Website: crate-barrel
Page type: customer-info-address
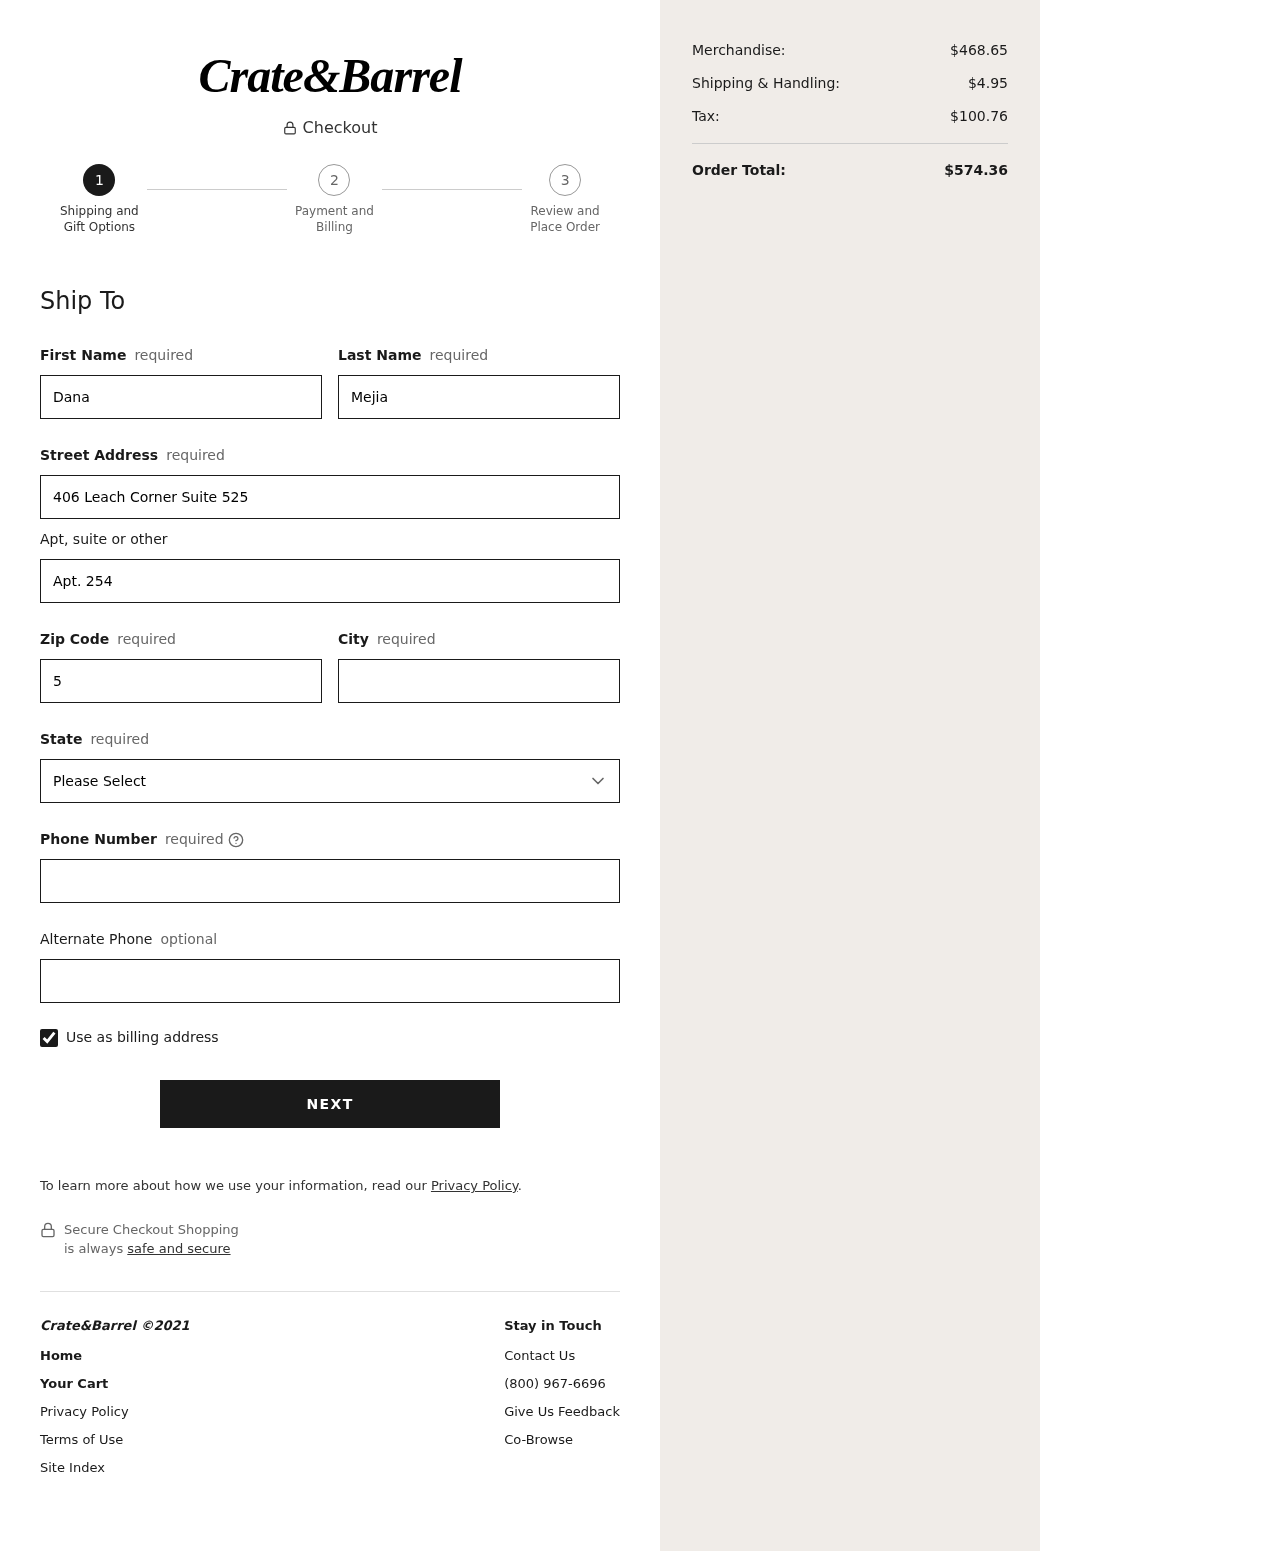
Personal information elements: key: PII_STATE
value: South Carolina
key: PII_FIRSTNAME
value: Dana
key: PII_LASTNAME
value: Mejia
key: PII_STREET
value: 406 Leach Corner Suite 525
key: PII_STREET2
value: Apt. 254
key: PII_POSTCODE
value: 52131
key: PII_CITY
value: Ballstad
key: PII_PHONE
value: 6226882129
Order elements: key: ORDER_SUBTOTAL
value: $468.65
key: ORDER_SHIPPING_COST
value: $4.95
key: ORDER_TAX
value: $100.76
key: ORDER_TOTAL
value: $574.36